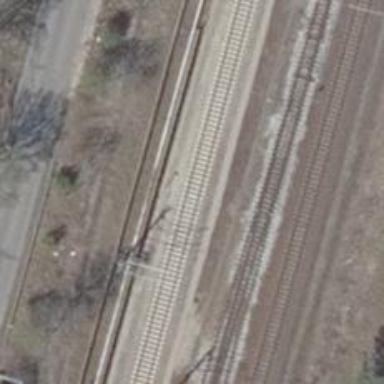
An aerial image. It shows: Railway signal.